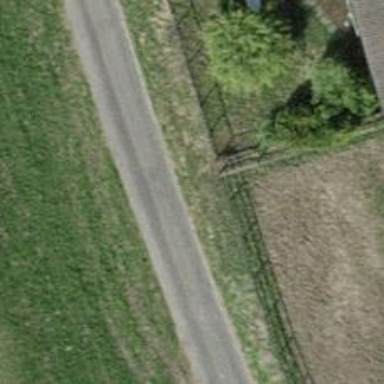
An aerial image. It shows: Asphalt track of grade1 for agricultural vehicles.